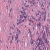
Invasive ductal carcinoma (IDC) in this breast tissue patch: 1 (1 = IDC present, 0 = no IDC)